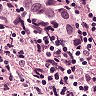
Metastatic tissue present: yes